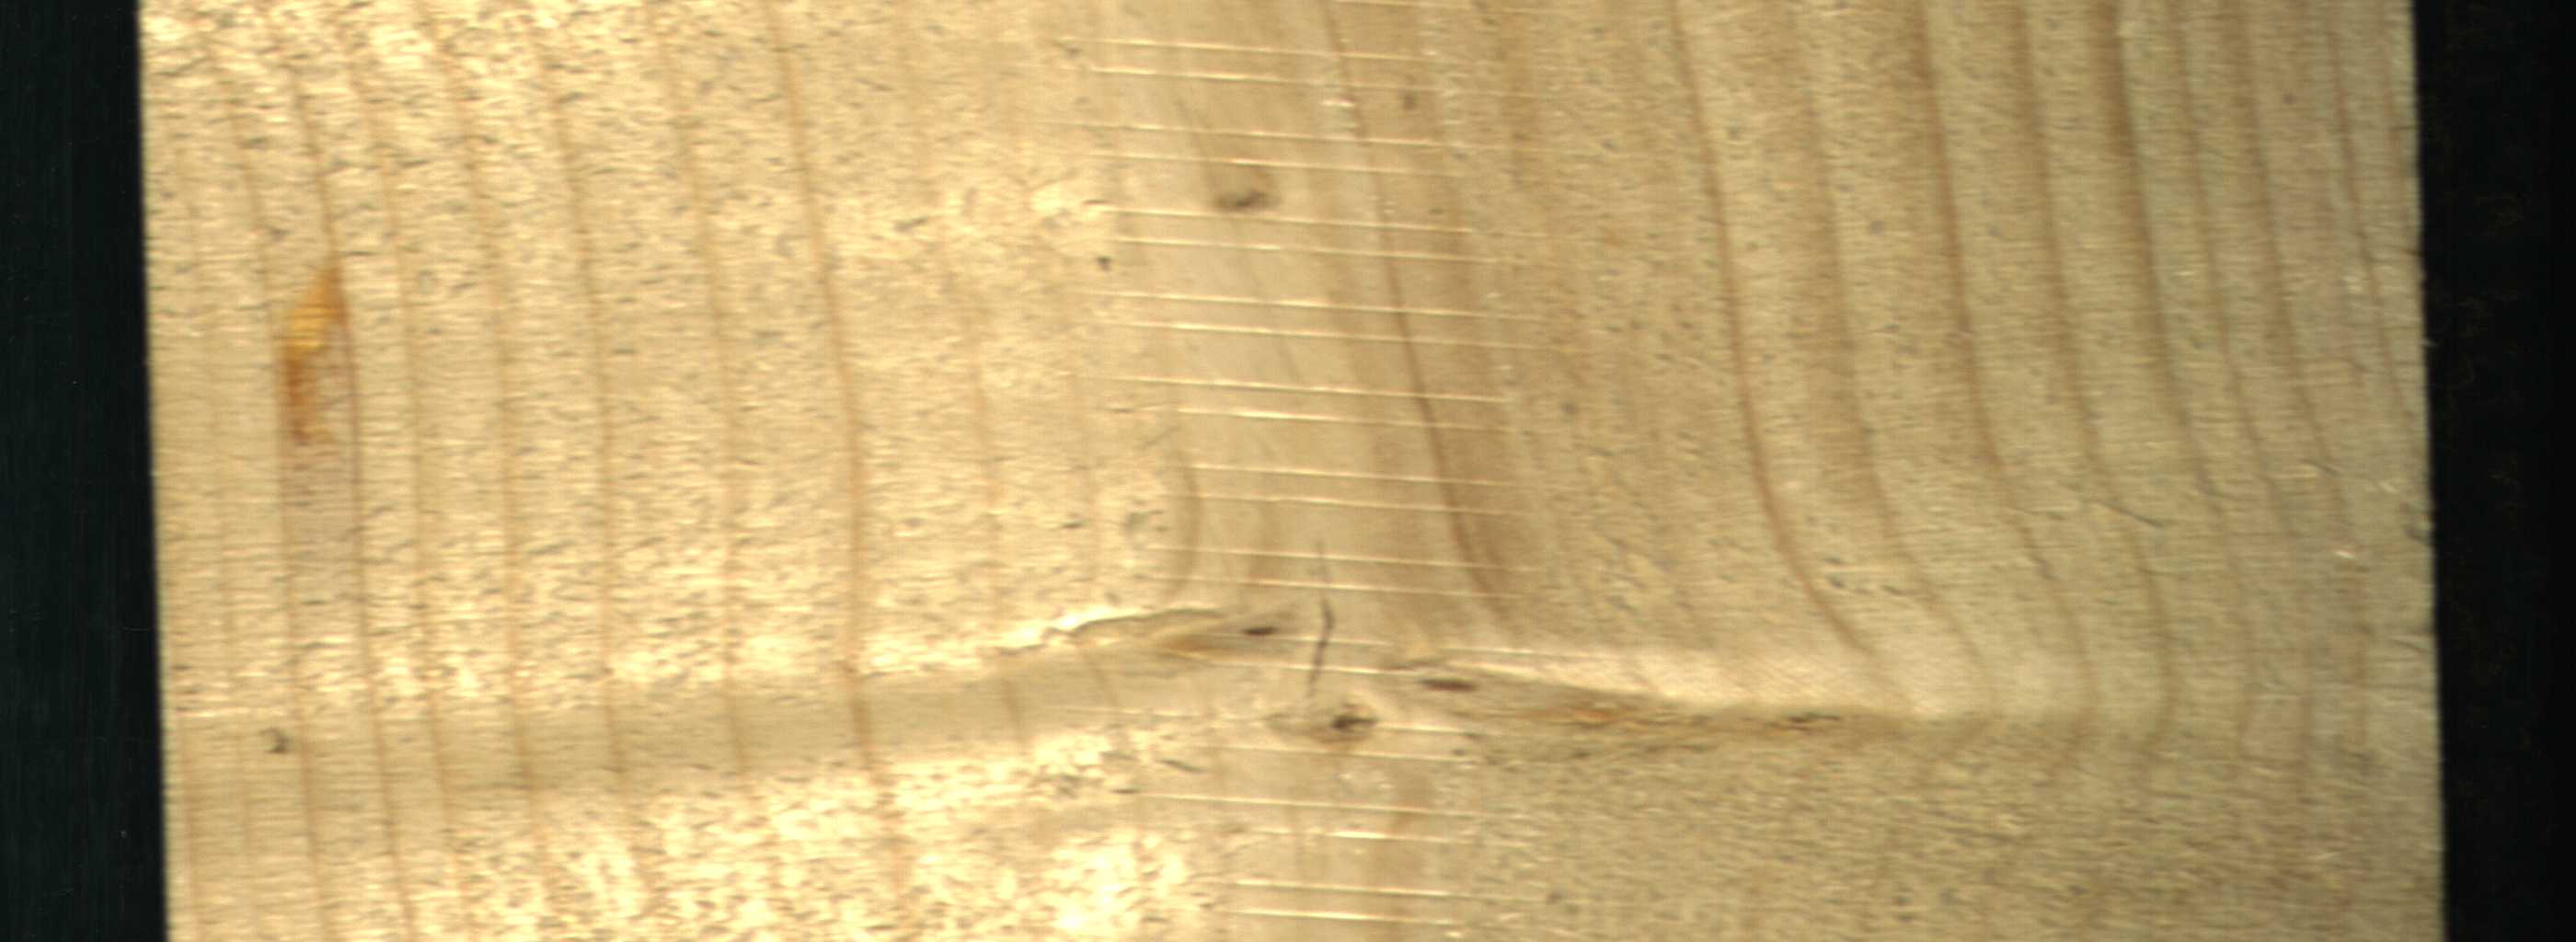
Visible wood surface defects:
resin
Live_Knot
Live_Knot
Live_Knot
Live_Knot